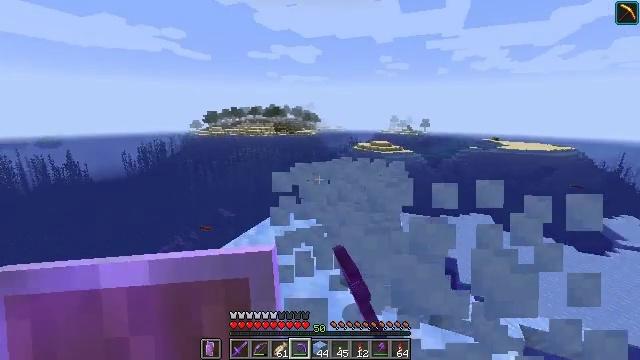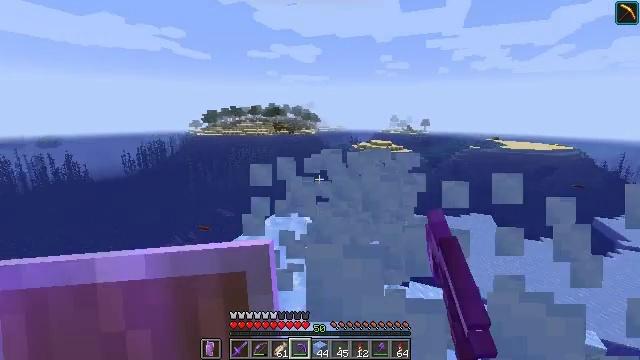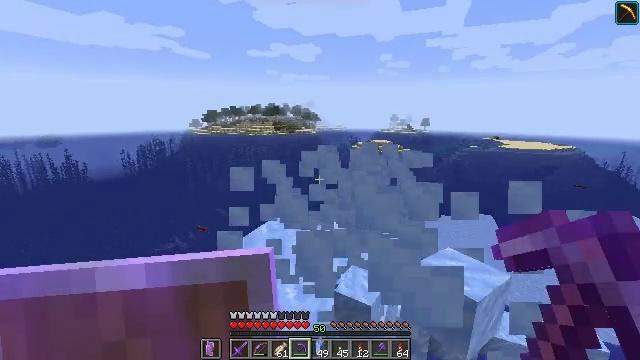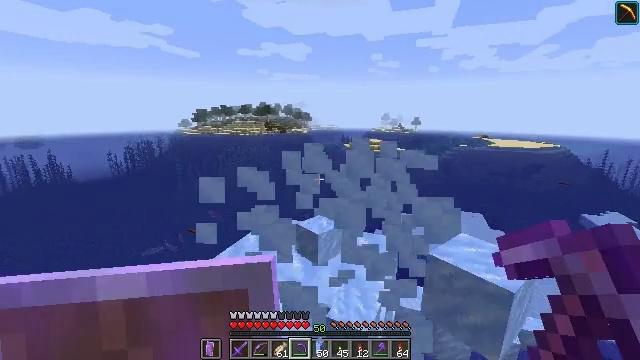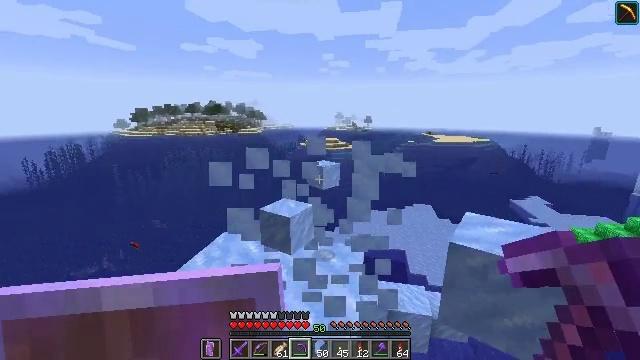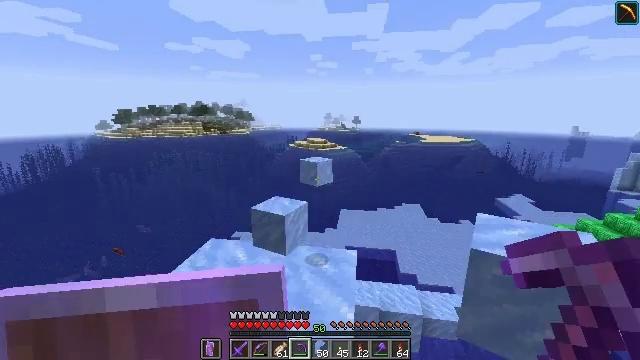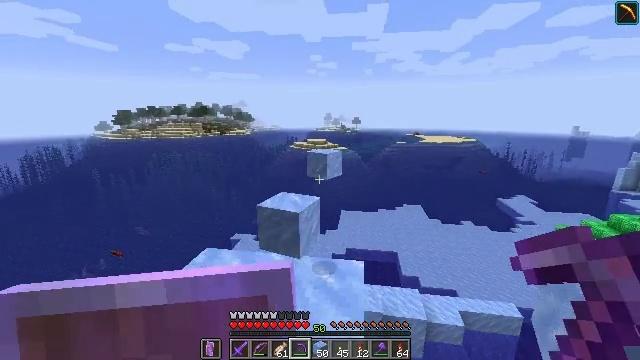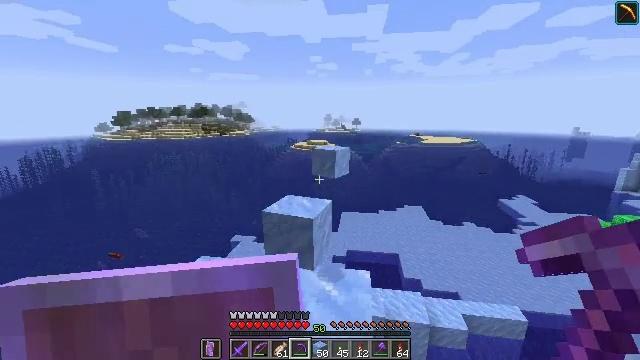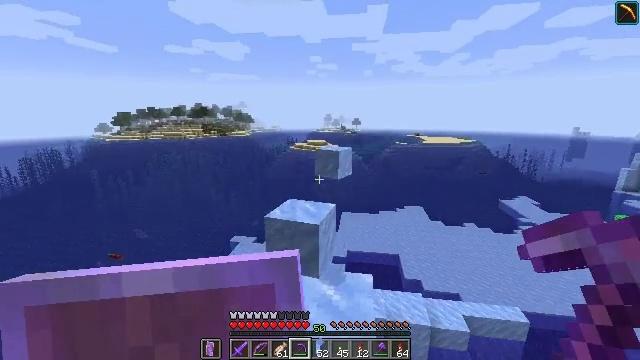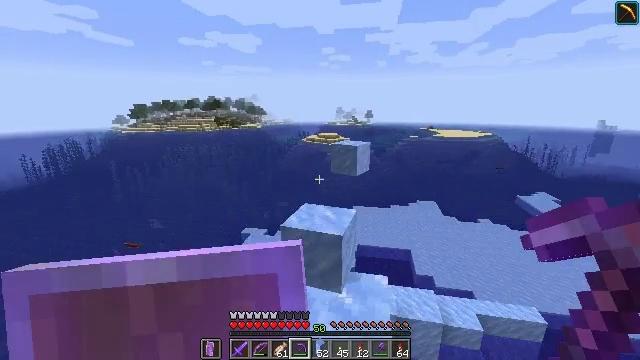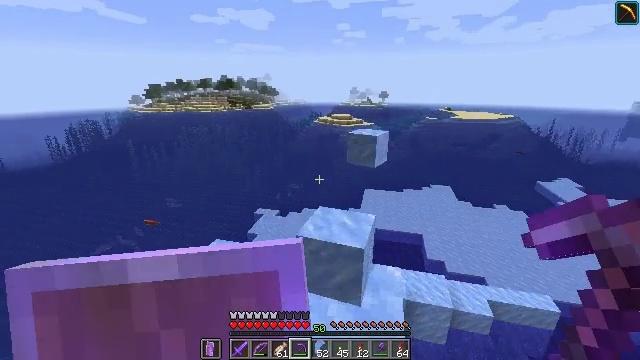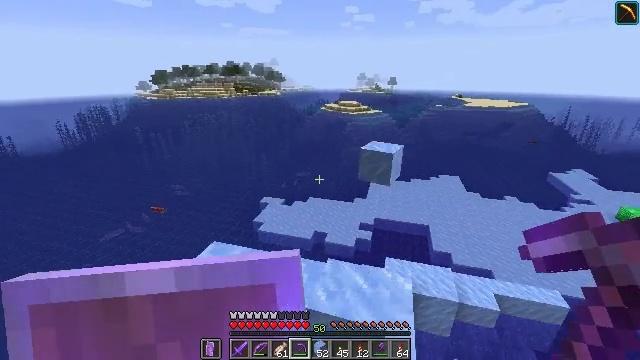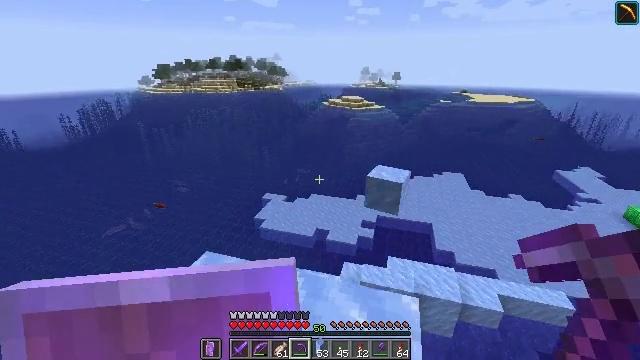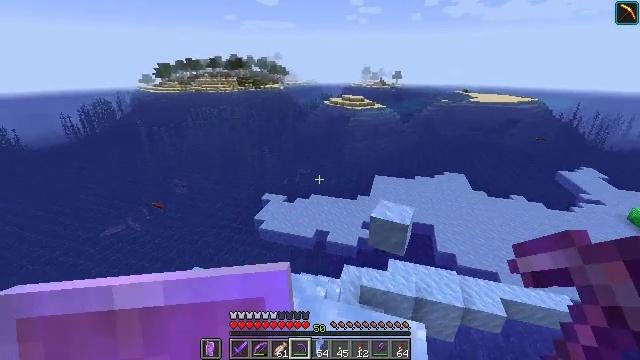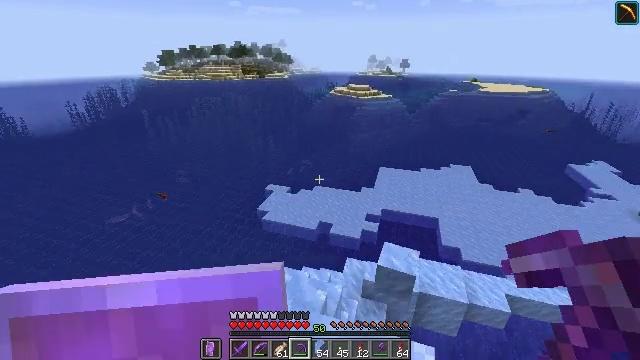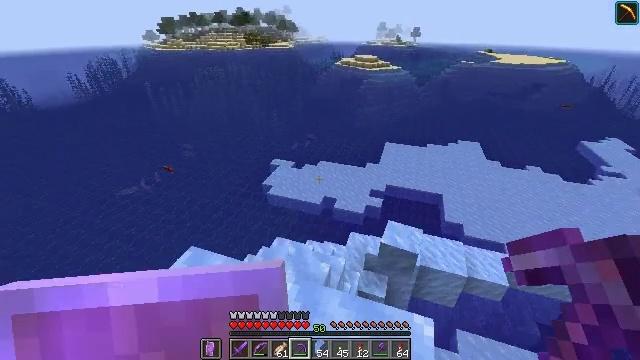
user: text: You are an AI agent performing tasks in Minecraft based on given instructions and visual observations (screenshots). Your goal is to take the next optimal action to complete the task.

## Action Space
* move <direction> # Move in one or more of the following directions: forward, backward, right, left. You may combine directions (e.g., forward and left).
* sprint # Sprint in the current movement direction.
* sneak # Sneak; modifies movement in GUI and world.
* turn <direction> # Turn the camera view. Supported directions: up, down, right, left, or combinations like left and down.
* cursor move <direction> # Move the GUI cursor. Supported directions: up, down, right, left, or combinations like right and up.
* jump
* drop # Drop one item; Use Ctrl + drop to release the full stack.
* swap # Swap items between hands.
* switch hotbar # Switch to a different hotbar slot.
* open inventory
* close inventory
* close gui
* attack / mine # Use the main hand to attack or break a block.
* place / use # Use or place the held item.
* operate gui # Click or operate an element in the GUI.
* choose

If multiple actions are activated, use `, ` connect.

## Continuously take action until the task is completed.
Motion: motion action
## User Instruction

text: Break packed ice to add to inventory.
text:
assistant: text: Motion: move forward, attack / mine
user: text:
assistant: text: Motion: move forward, attack / mine
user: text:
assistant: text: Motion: move forward, turn right, attack / mine
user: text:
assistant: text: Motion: move forward, turn right, attack / mine
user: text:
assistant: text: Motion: move forward, turn right, attack / mine
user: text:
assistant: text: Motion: move forward
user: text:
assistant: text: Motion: move forward
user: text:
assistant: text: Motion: move forward
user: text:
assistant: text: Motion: move forward, turn left and down
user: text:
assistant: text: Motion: move forward, turn left and down
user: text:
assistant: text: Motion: move forward, turn left and down
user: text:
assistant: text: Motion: move forward
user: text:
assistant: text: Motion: no_op
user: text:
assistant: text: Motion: turn left and down
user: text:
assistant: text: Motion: turn left and down
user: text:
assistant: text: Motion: turn down
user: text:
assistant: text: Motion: turn down
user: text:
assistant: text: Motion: turn down
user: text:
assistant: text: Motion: no_op
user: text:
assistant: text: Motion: no_op
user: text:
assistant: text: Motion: no_op
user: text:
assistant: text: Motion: no_op
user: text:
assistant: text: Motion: turn right and down
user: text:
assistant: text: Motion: turn right and down
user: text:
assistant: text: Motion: no_op
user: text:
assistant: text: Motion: turn left and down
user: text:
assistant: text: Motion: turn left and down
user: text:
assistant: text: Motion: turn left and up
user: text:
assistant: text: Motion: turn left and up
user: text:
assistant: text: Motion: turn left and up